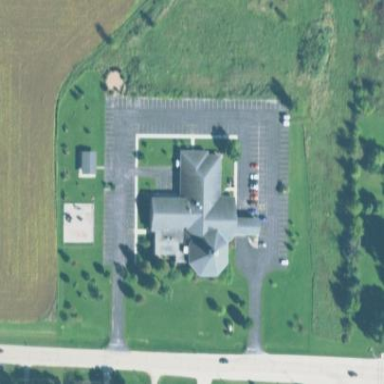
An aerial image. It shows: Building serving as place of worship.